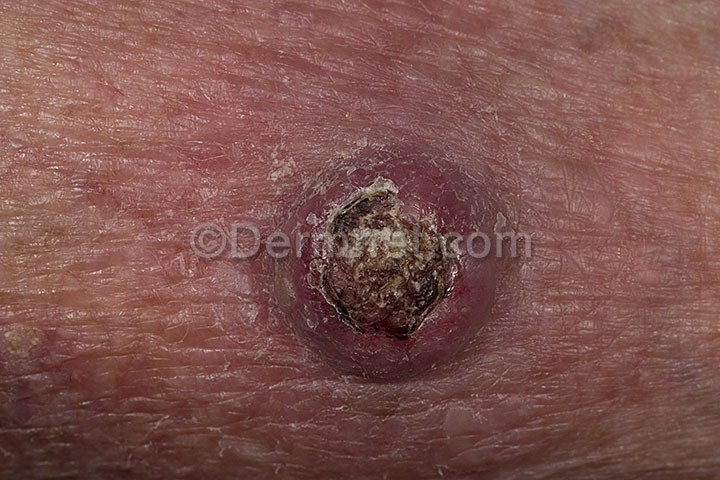
Disease: Seborrheic Keratoses and other Benign Tumors